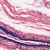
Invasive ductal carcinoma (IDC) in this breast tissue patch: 0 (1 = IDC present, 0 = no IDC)